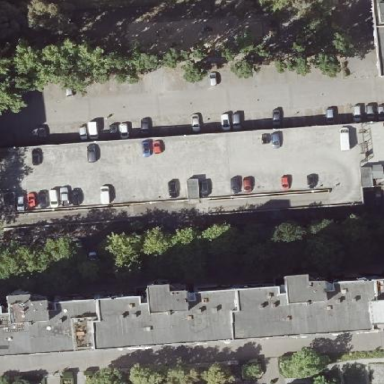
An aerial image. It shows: Multi-storey parking facility.